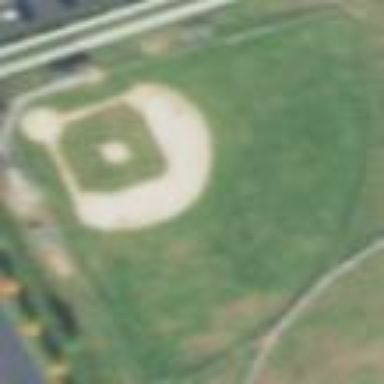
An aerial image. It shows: Baseball pitch for leisure and sports activities.